Question: Am using <URL> in virtualenv, on FastCGI + Apache + shared hosting.
When uploading images via the built-in Wagtail Image Uploader, certain images work and compile correctly whilst certain uploads cause a 500 Internal Server Error.
Have tried looking for a pattern in types of images that cause the Error but can't spot any similarities.
I am able to upload various JPGs, GIFs, PNGs,
sizes varied from 88KB to 236KB,
largest dimensions are 1000px x 950px

The files causing errors are also variety of JPGs, GIFs, PNGs. I cannot upload anything bigger than 300KB, although some files that are only 100KB or less also cause 500 error.
Uploading via django-admin causes the same issues.
The images work when I upload through sftp and cpanel so there's no problem there.
Wagtail uses 'Pillow' for image handling.
I'm not sure where to begin looking for this. Is it a Pillow or Django error?
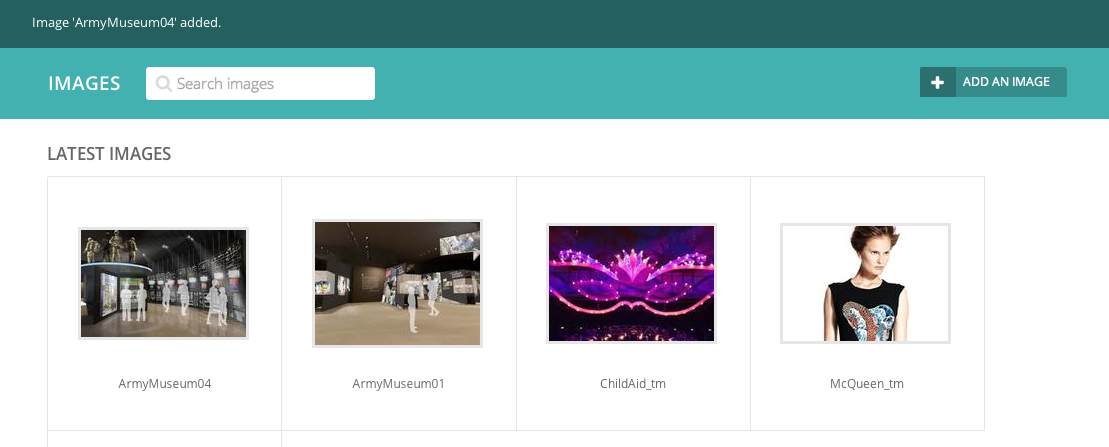
Answer: I'd suspect your web server is setting a limit on request sizes - we've encountered similar things when deploying on nginx, which imposes a 1 Mb limit on requests out-of-the-box. (For nginx, the relevant setting is 'client_max_body_size'.) If you're seeing a plain 500 Internal Server Error page rather than a Django error, that does suggest that the error is happening at the web server level rather than within Django... you'll hopefully get a more informative error message if you check the web server's error log.
One easy check you can try is to upload the same files in Wagtail's 'Documents' area - this doesn't do any kind of processing on the files (it only stores them), so if the uploads are still failing there, that eliminates Pillow from the possibilities.